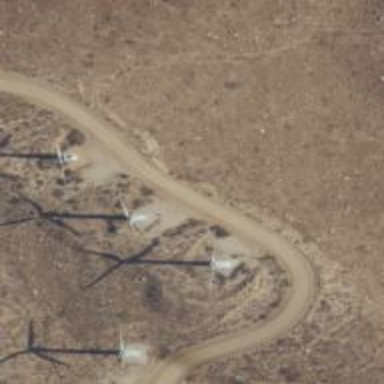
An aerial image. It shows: Wind turbine generating electricity through horizontal axis method. The source of the generator is wind.